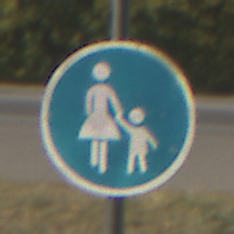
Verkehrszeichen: Gehweg
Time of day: MorningAfternoon
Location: Outdoor (Suburban)
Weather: Clear
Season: NotSpecified
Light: Natural